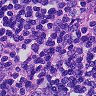
Metastatic tissue present: no